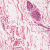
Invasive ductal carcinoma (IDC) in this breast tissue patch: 0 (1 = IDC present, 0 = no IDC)